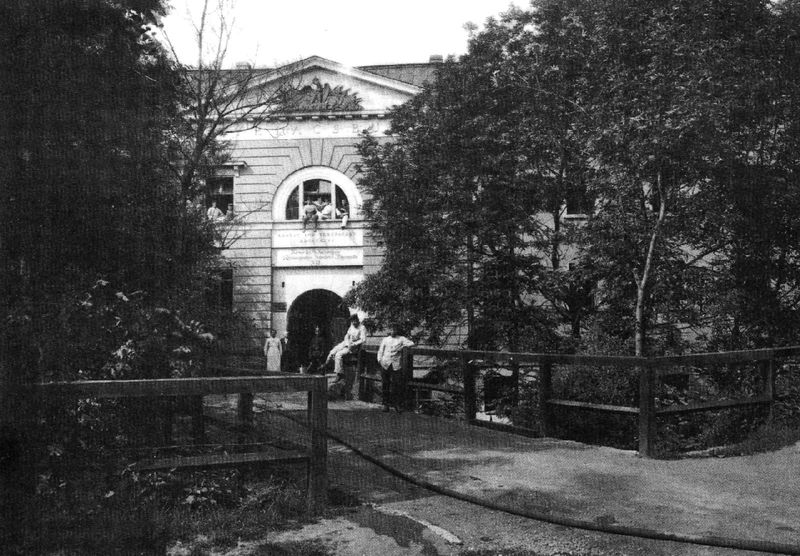
Titel: als Stadtschloss umgebautes Cyriakskloster, ehemalige Klostergebäude im Hof und der 1378 erbaute Brühler Turm
Schlagwörter: weiß, bäume, frauen, menschen, fenster, tür, dach, gebäude, haus, weg, zaun, brücke, sitzend, wald, schürze, figuren, soldaten, geländer, tor, foto, photographie, eingang, militär, schwarzweiß, kittel, halbrund, portal, kiefer, gebüde, staat, fotot, gotot, brücke s